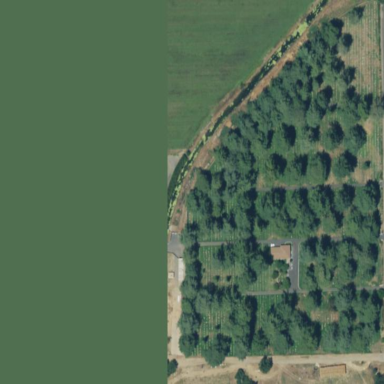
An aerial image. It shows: Cemetery.